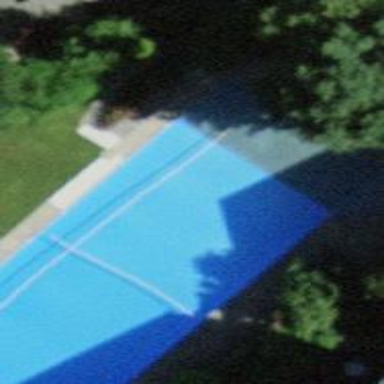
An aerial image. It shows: Swimming pool located in leisure land.